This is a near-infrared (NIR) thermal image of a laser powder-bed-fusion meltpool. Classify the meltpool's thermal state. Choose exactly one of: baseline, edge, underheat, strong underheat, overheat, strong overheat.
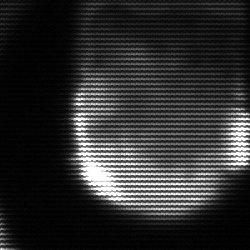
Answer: edge